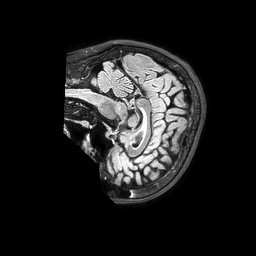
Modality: FLAIR
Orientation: sagittal
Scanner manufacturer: philips
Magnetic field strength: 3 T
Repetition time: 4.8 s
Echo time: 0.34 s